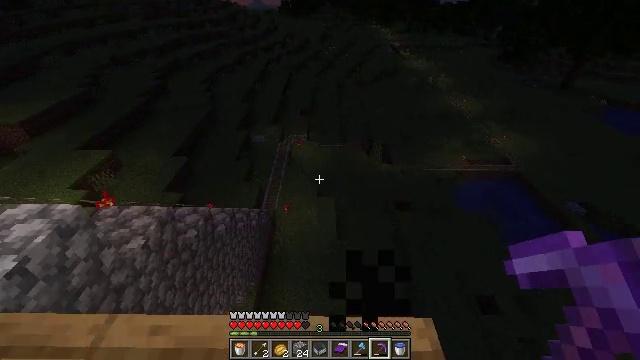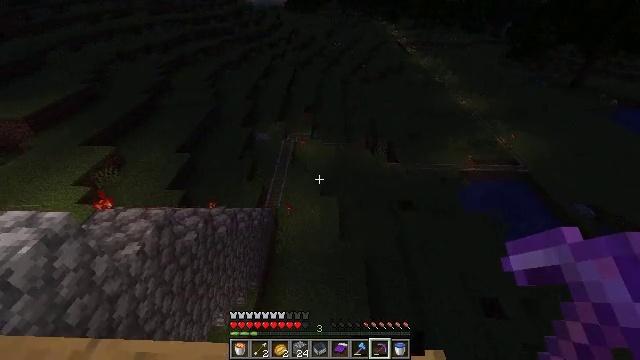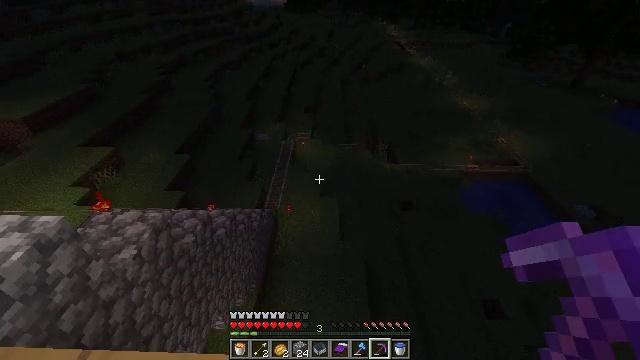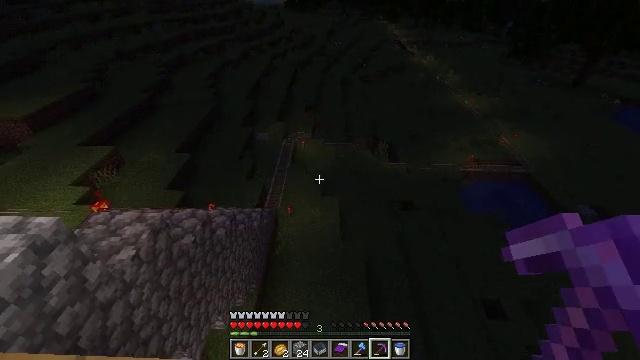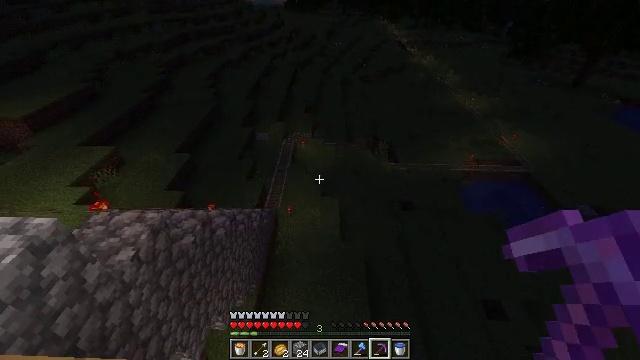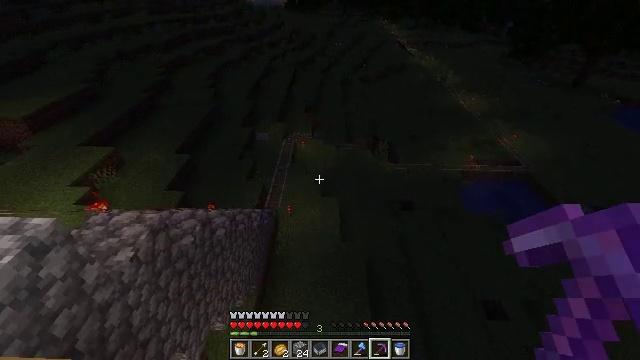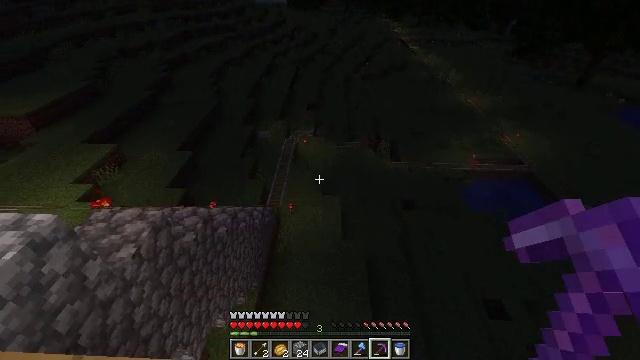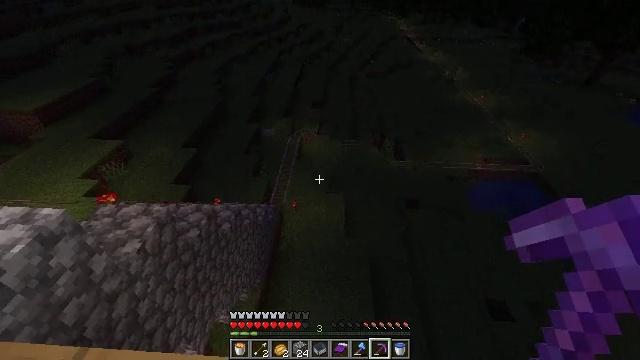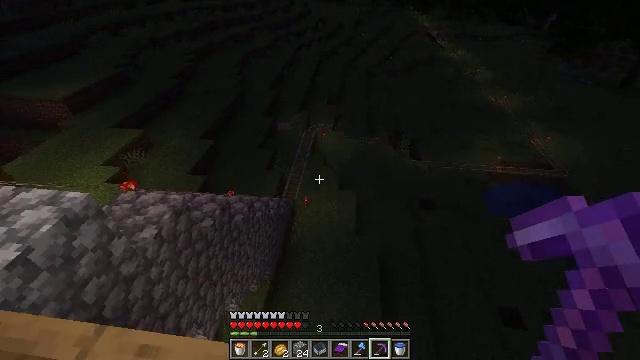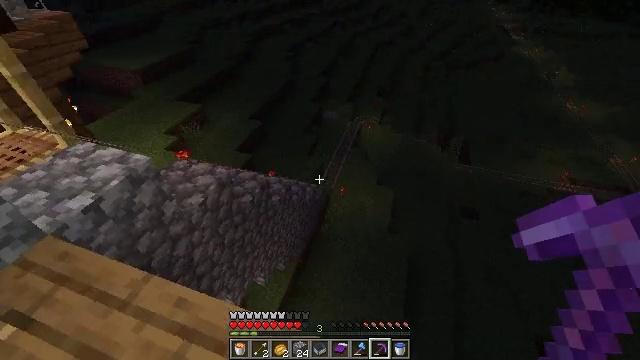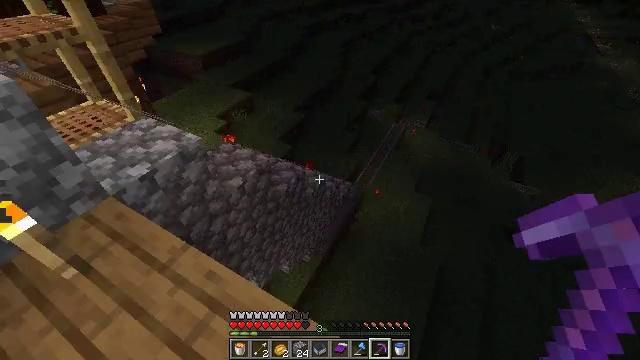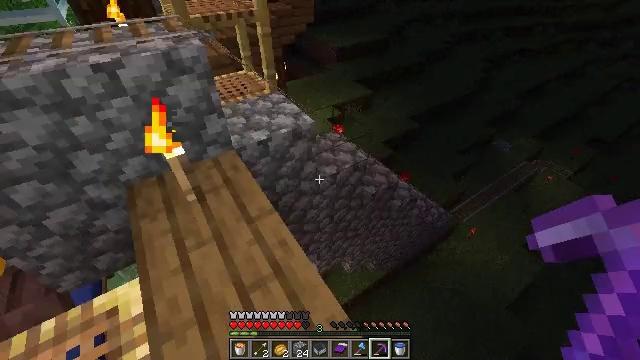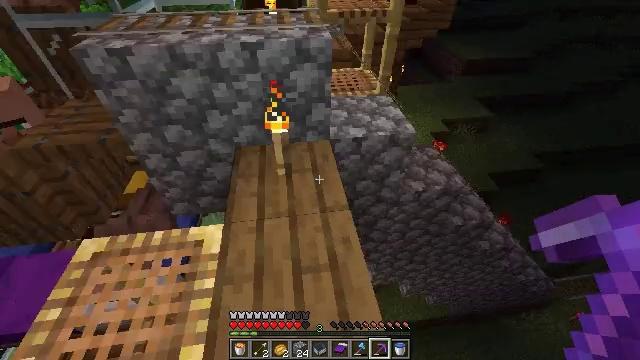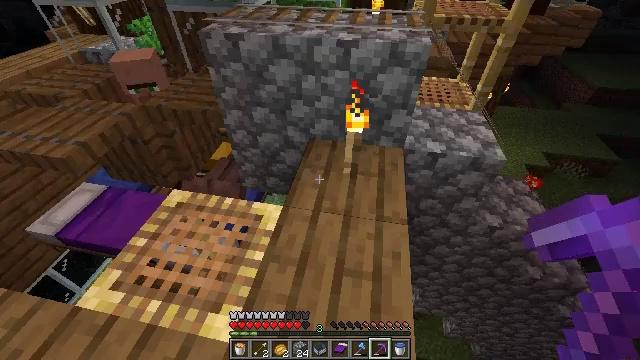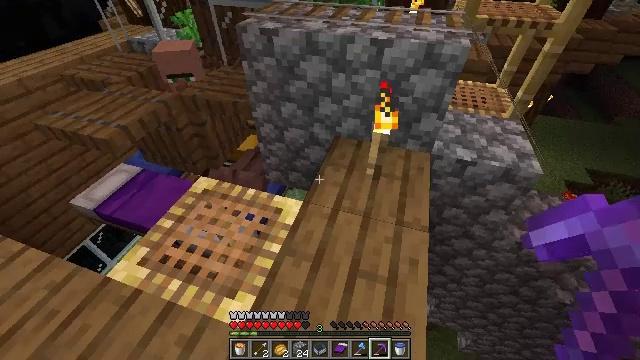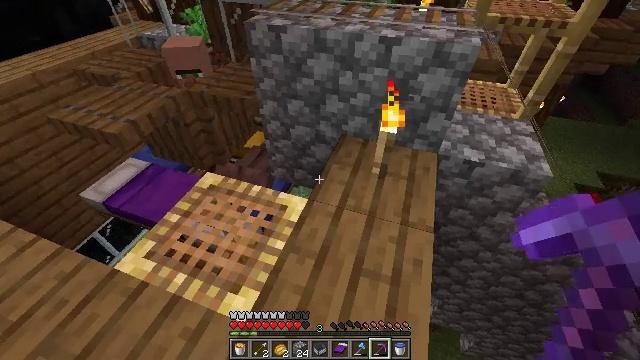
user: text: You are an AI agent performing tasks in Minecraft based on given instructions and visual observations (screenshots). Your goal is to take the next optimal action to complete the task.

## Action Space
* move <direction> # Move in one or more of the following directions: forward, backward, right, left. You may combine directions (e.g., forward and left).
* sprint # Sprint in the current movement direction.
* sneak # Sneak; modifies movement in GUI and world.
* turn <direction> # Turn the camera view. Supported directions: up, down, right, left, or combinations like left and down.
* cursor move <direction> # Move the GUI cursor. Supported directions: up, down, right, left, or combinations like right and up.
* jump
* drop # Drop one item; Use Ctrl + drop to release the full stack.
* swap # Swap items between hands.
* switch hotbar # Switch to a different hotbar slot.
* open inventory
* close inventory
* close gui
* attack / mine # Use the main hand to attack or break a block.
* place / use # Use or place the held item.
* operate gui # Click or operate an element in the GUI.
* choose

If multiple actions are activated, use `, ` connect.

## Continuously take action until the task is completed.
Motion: motion action
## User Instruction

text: Digging the cobblestone underground.
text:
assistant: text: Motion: turn left
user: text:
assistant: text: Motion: no_op
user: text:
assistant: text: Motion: no_op
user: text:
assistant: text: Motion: no_op
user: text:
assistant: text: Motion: no_op
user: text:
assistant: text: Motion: no_op
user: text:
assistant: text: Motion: turn left
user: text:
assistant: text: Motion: turn left
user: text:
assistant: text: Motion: turn left and down
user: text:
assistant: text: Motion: turn left
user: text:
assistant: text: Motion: turn left
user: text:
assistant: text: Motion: turn left
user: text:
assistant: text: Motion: turn left
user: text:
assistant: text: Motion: turn left
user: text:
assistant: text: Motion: turn left
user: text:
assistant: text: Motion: no_op
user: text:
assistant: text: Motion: no_op
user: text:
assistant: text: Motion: no_op
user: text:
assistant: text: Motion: no_op
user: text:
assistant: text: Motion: no_op
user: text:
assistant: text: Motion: no_op
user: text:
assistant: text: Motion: no_op
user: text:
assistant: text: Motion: no_op
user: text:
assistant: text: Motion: no_op
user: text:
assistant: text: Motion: no_op
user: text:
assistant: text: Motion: no_op
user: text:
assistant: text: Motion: no_op
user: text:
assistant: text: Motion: no_op
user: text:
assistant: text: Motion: no_op
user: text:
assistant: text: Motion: no_op